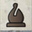
Piece: bB